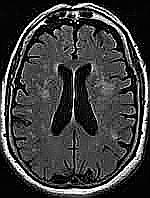
Label: notumor